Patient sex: M
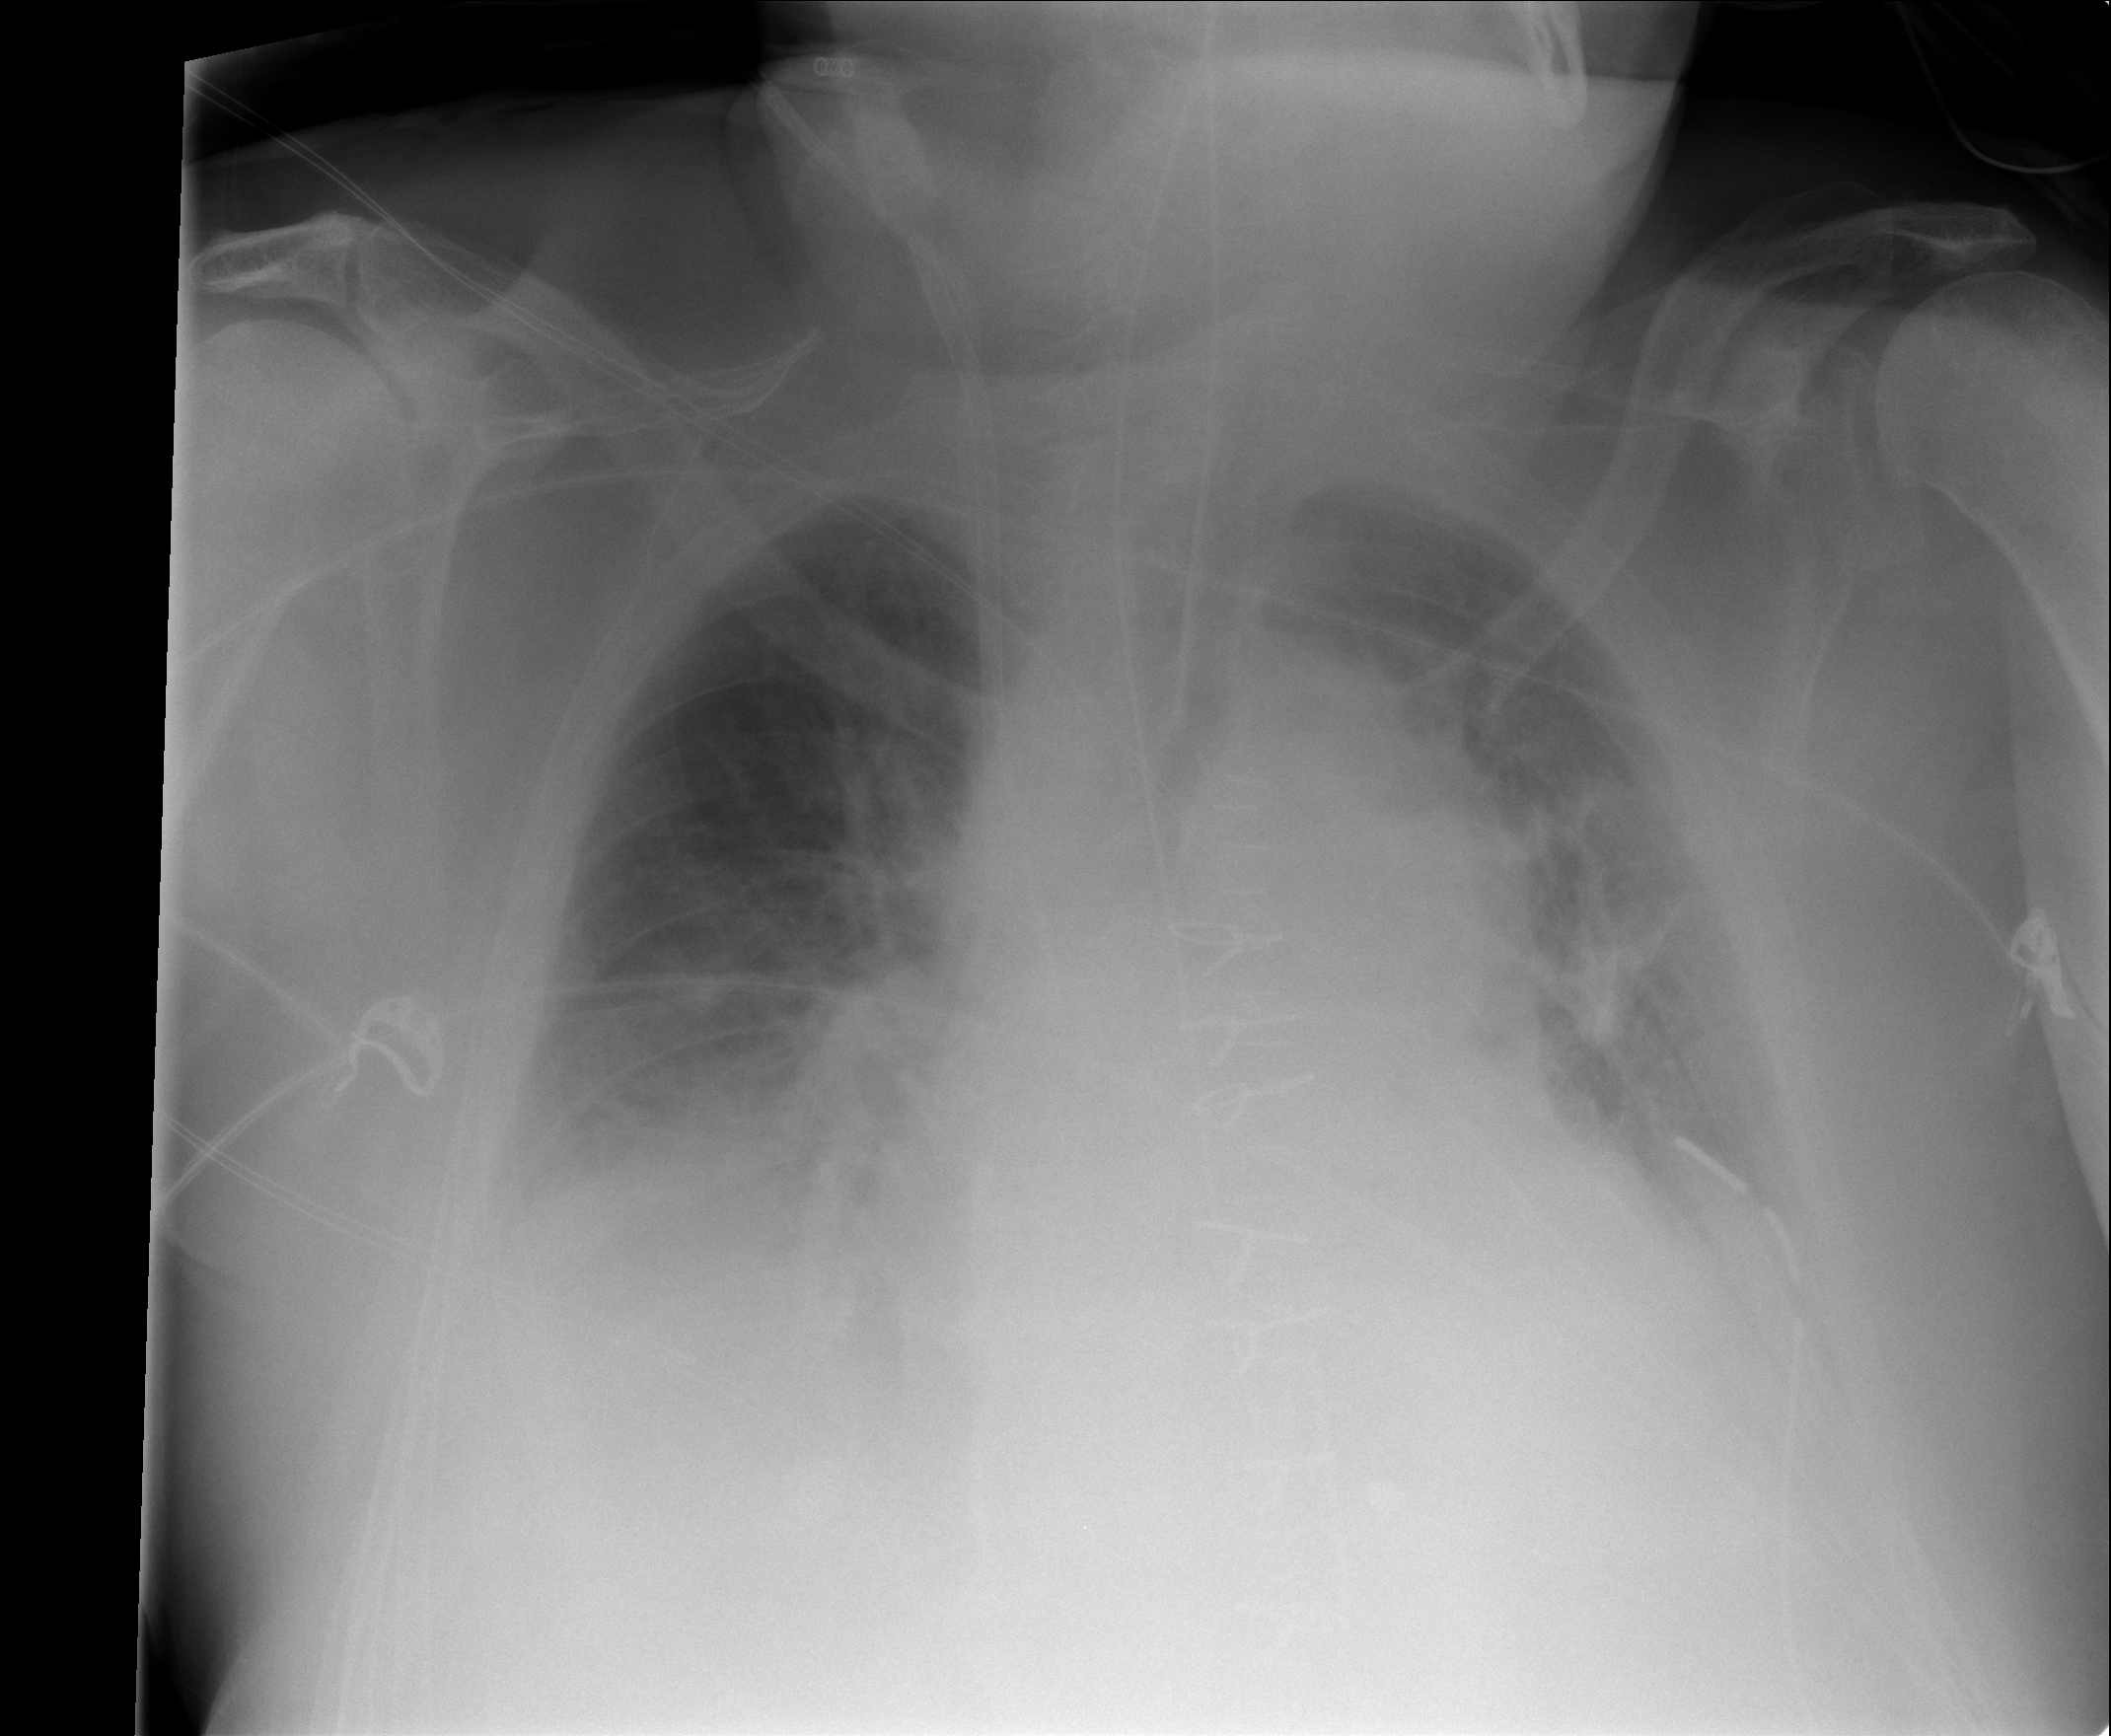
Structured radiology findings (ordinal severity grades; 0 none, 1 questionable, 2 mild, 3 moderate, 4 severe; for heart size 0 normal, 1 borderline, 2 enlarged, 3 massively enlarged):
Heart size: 2
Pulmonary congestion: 2
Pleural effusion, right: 2
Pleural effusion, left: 2
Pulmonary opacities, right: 1
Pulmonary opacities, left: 1
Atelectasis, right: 3
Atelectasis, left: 2